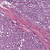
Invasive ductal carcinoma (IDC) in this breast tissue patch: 1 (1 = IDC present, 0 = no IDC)